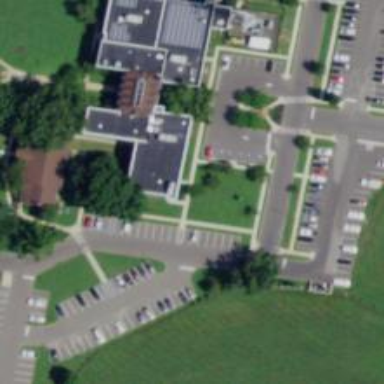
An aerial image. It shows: Civic building.